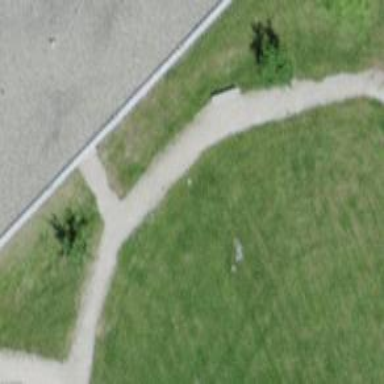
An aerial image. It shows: Path surfaced with fine gravel.